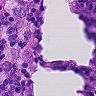
Metastatic tissue present: yes